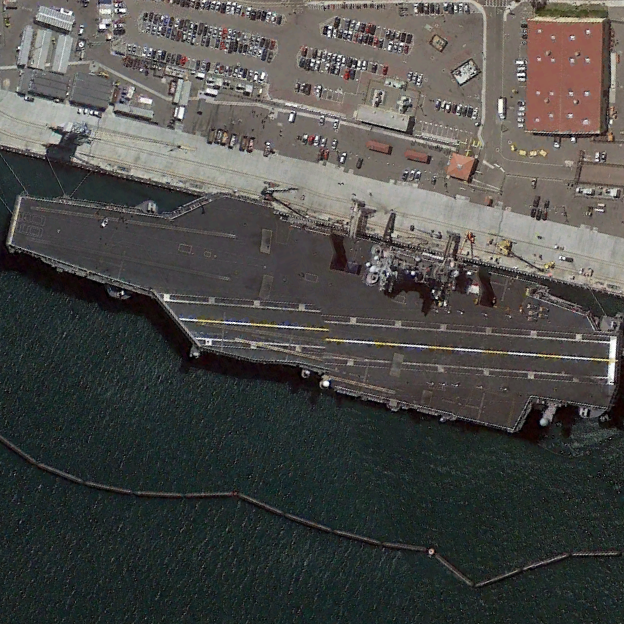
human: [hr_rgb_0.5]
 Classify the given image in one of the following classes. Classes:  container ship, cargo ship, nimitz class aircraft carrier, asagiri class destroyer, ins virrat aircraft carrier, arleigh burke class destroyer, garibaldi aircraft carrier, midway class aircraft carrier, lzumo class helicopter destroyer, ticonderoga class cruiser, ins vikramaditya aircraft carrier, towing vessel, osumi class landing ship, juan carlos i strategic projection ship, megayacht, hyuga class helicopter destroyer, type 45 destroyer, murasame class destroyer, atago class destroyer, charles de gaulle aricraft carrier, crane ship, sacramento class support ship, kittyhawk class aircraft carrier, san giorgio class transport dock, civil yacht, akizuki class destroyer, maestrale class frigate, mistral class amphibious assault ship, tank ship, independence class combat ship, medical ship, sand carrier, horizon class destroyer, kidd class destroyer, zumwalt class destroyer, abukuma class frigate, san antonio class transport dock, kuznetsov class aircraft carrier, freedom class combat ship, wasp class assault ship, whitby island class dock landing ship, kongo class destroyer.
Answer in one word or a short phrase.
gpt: Nimitz class aircraft carrier